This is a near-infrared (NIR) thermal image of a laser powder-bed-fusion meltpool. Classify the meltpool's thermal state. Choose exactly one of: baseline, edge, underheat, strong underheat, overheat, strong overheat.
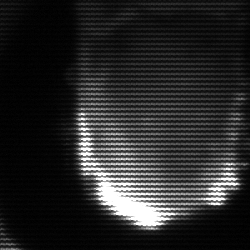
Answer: baseline